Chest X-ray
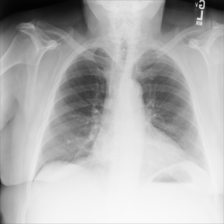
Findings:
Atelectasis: negative
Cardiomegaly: negative
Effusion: negative
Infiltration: negative
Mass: negative
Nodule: negative
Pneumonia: negative
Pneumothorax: negative
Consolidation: negative
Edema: negative
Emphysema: negative
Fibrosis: negative
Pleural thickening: negative
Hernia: negative